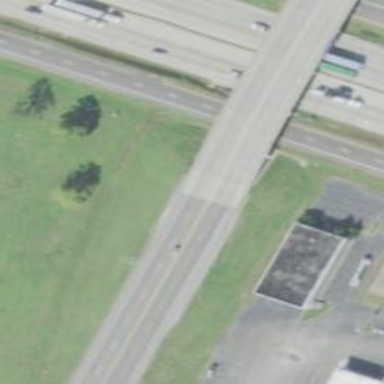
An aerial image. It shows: Tertiary road passing over beam bridge.